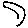
Label: moon